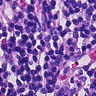
Metastatic tissue present: no